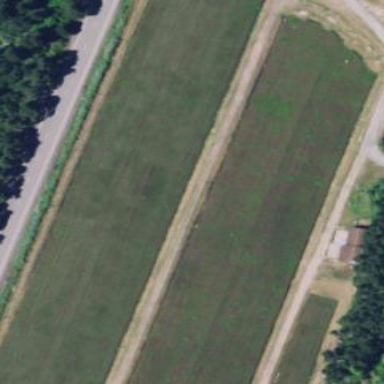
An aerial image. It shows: Farmland with cranberries as the crop.